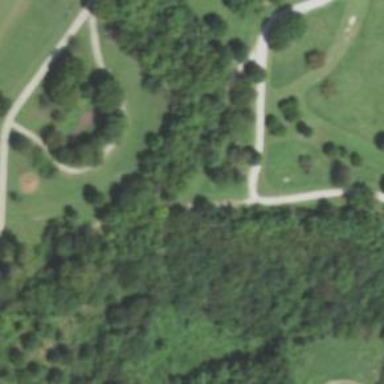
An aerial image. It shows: Disc golf basket.